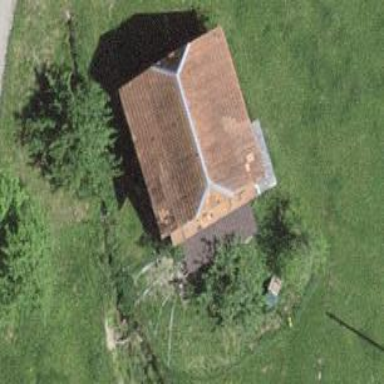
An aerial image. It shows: Rural barn.